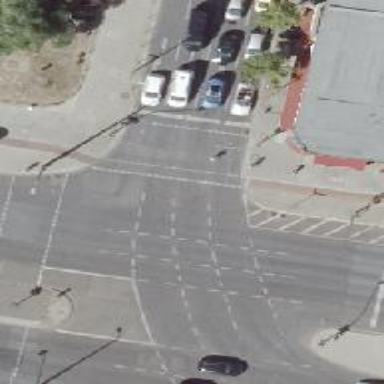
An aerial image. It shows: Crossing with traffic signals.